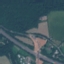
Land use / land cover: Highway